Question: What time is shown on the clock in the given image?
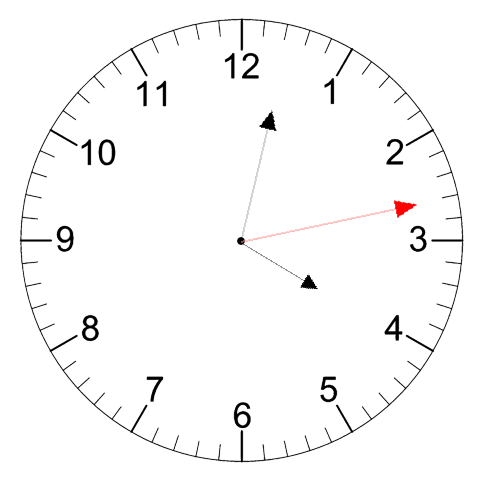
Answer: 04:02:13